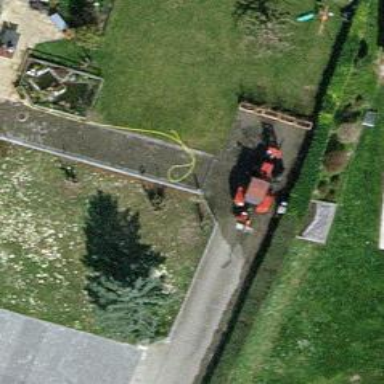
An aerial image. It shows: Hedge barrier.